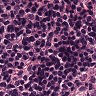
Metastatic tissue present: no